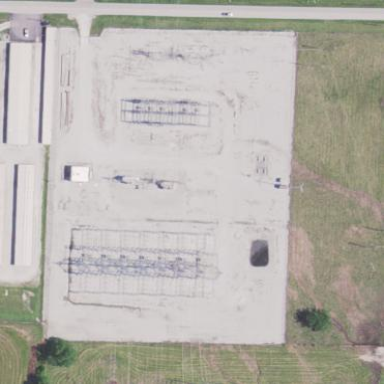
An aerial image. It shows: Distribution-level power substation.